Field crop: tomato
Growth stage: 1
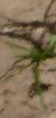
Species: cyperus